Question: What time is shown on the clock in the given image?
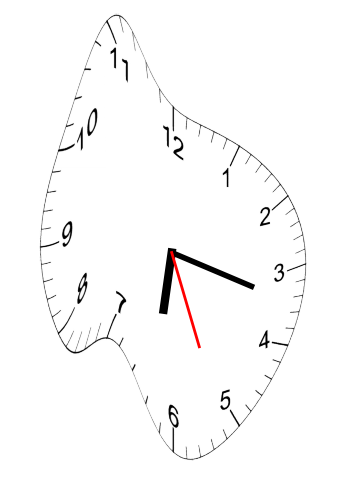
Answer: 06:17:26